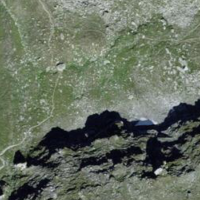
EUNIS habitat code: 31
Species observed at this site:
Ranunculus glacialis